The image is a wavelet scalogram (time versus scale/frequency) of a rolling-element bearing's vibration signal. Classify the bearing condition as one of: normal, inner_race, outer_race, ball.
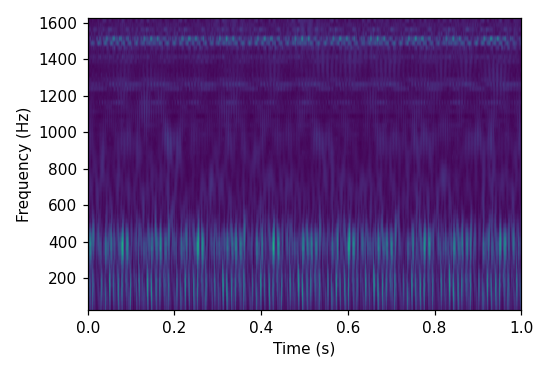
Answer: outer_race